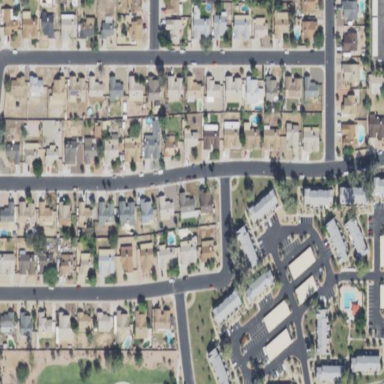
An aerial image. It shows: Residential area composed of single-family homes.